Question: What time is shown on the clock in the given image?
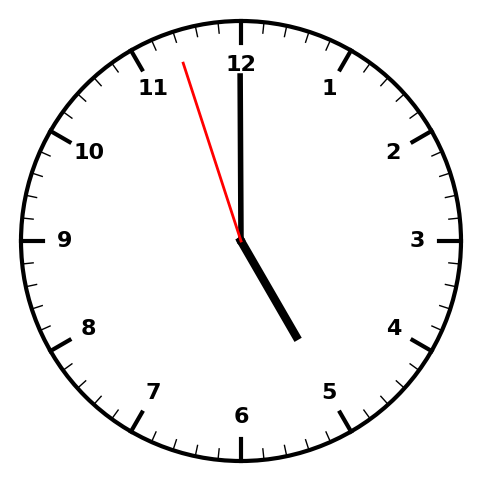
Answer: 04:59:57